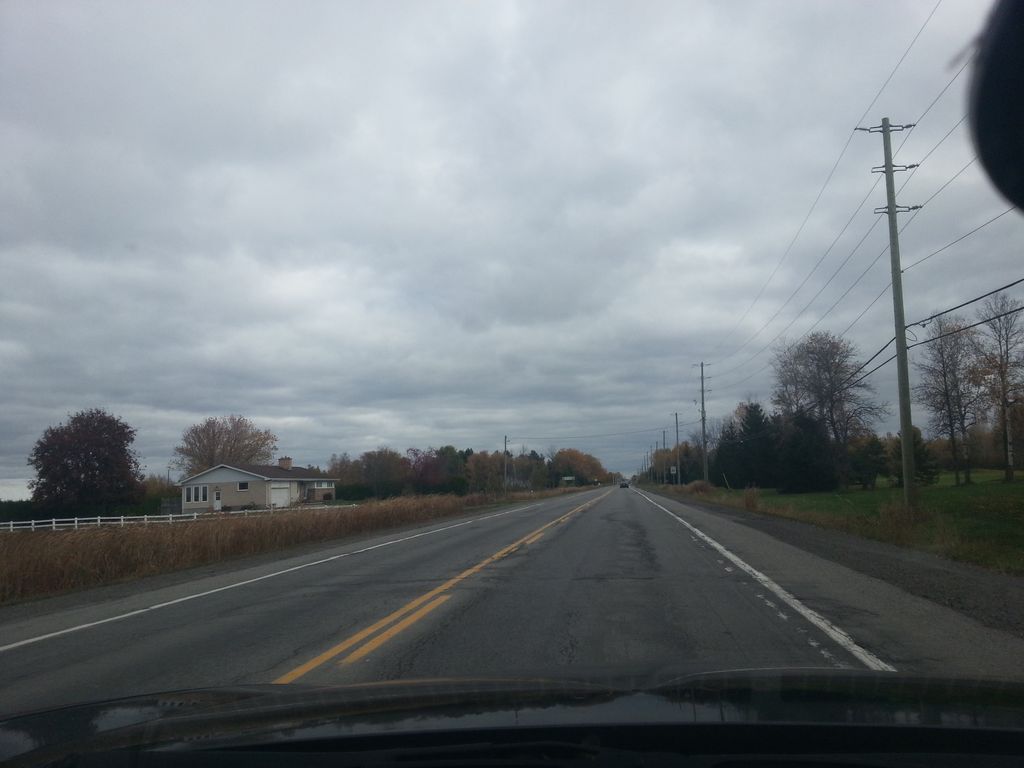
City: ottawa-gatineau